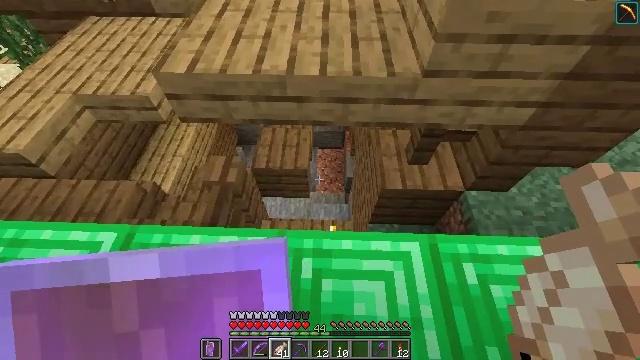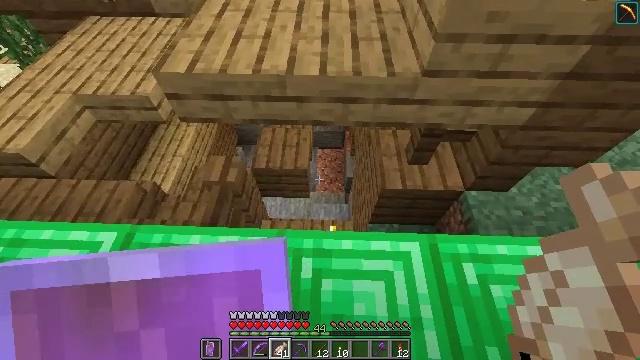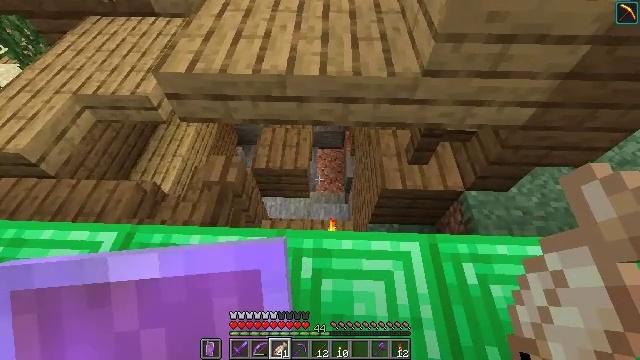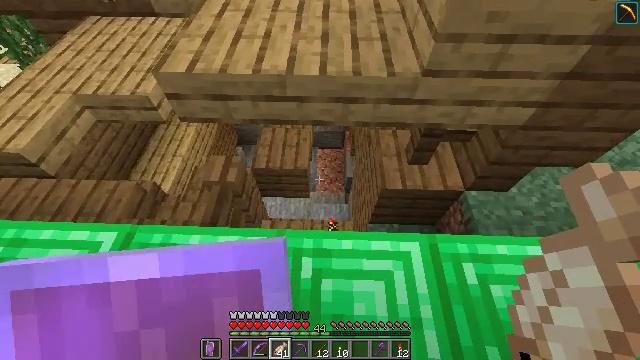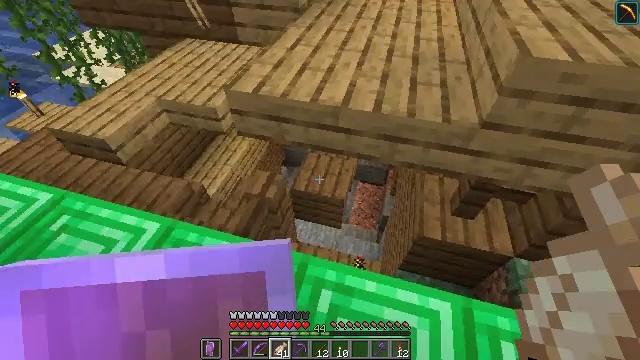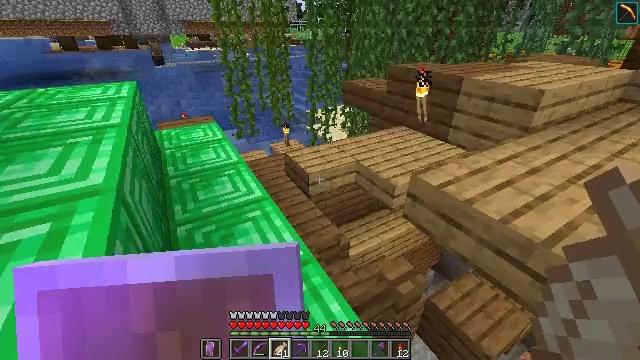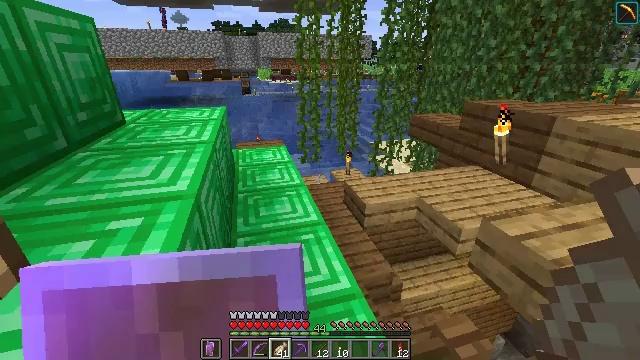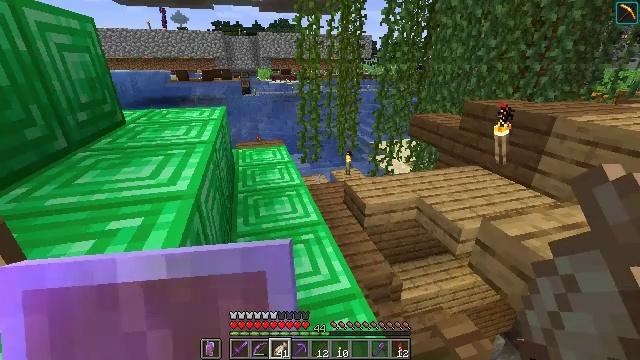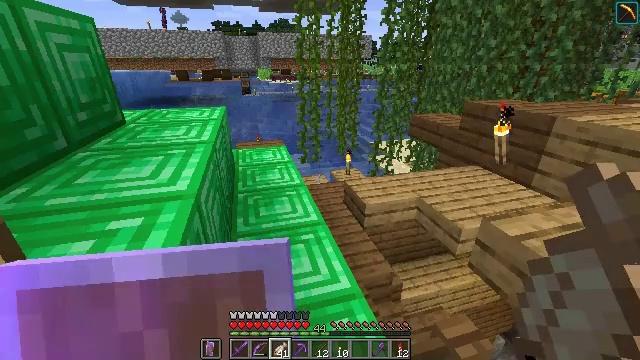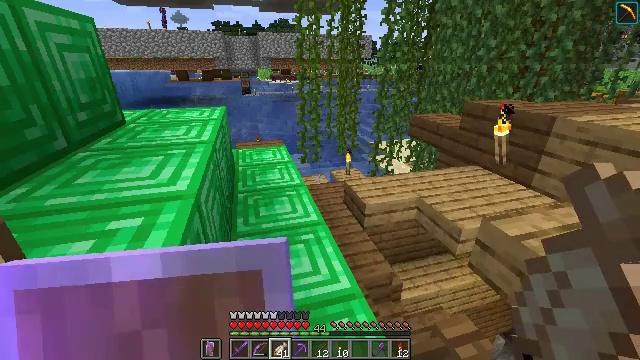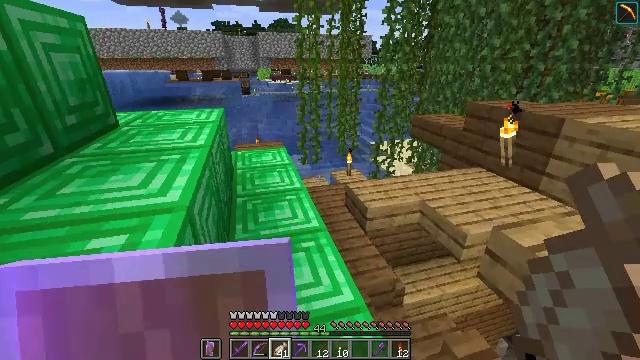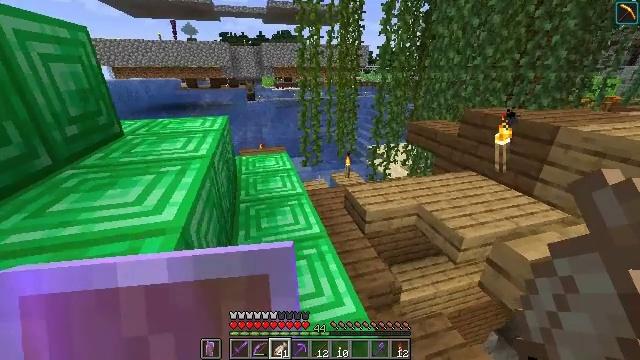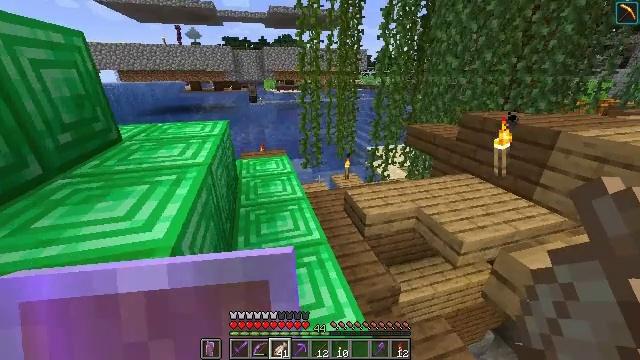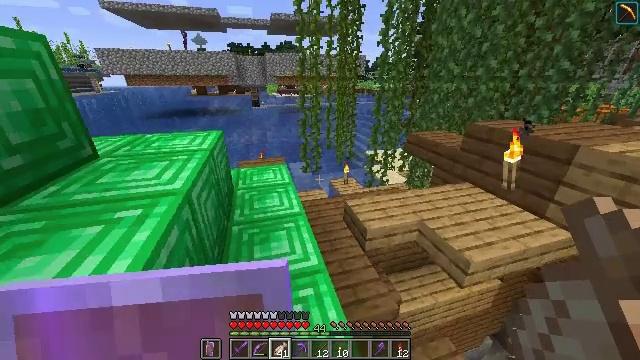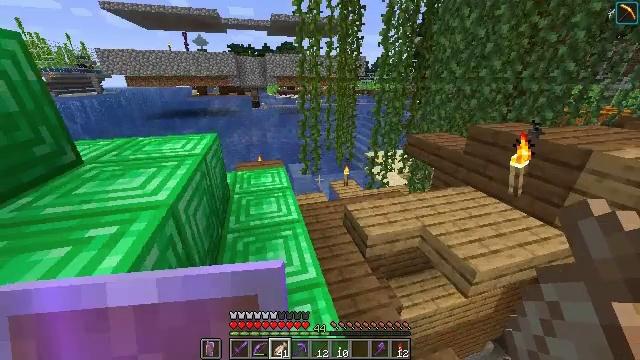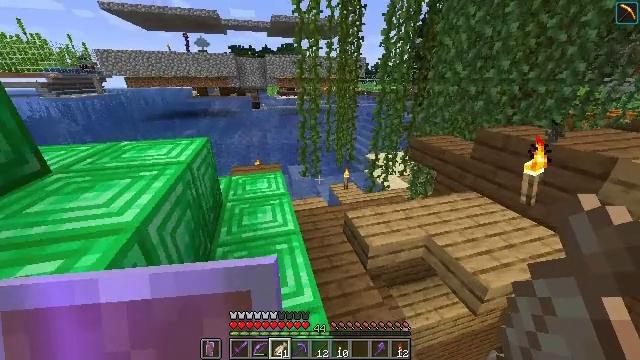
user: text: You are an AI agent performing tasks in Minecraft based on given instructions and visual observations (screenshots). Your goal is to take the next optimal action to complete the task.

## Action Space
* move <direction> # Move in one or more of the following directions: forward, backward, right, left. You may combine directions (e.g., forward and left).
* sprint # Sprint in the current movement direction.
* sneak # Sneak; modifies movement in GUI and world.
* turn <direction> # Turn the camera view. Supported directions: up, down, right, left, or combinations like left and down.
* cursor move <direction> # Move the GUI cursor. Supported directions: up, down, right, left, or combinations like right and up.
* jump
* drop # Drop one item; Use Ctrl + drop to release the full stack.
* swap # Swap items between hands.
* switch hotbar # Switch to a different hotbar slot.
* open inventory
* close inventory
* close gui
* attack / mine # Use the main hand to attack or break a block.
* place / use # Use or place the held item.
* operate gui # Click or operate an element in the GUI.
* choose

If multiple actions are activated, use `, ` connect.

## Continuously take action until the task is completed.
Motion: motion action
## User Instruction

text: Create a stonecutter using necessary resources.
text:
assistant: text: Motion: no_op
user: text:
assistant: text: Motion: no_op
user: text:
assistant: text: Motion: no_op
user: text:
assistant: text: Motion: turn left and up
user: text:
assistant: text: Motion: turn left and up
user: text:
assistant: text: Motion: turn left and up
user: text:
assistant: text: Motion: no_op
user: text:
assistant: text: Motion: no_op
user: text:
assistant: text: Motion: sprint
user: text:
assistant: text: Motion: move forward, sprint
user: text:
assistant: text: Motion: move forward, sprint
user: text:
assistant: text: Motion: move forward, sprint
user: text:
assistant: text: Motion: move forward, sprint
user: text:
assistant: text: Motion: move forward, sprint
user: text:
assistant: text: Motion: move forward, sprint
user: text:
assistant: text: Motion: move forward, sprint
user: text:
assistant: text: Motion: move forward, sprint
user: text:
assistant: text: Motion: move forward, sprint
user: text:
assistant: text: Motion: move forward, sprint
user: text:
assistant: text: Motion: move forward
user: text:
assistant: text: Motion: move forward, turn right and down
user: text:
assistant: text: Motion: move forward, turn right and down
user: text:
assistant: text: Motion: no_op
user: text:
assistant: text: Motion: no_op
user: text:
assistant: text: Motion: no_op
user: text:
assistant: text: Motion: no_op
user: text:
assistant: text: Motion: no_op
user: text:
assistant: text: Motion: no_op
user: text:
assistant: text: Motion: no_op
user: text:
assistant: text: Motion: no_op